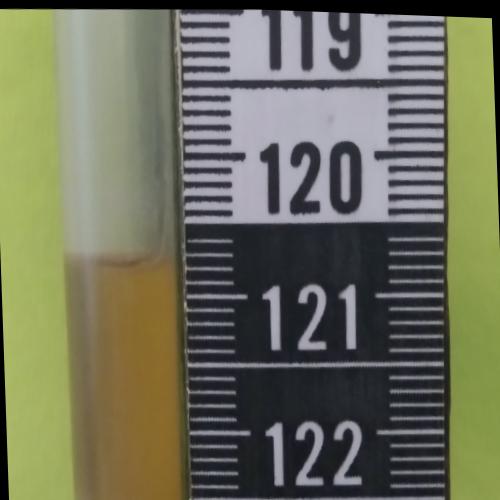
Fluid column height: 120.7 cm